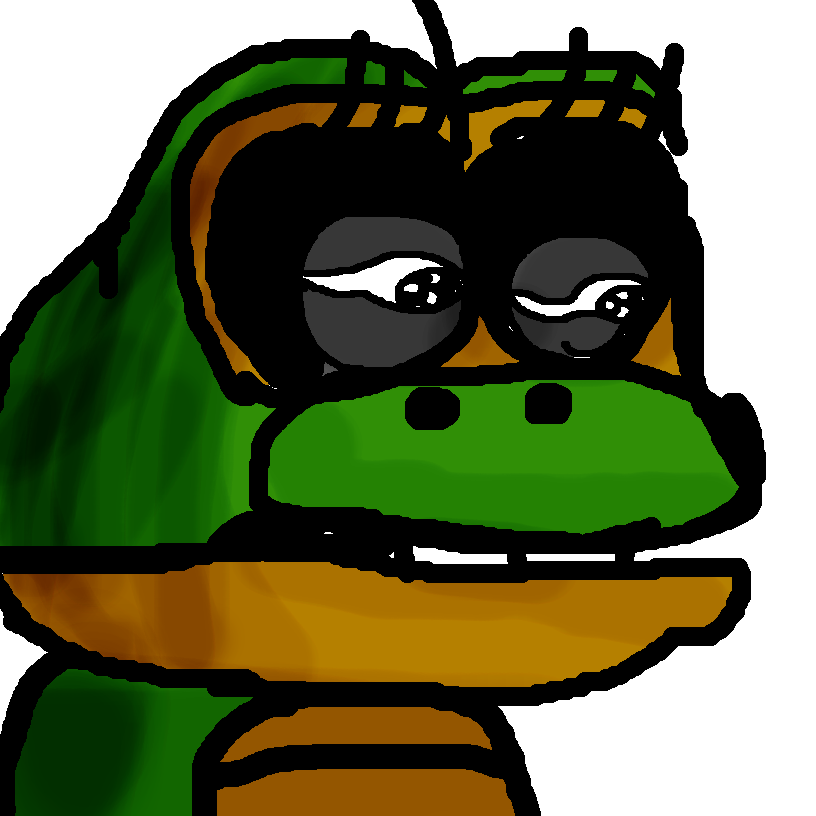
Label: 5_Pepe